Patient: sex M, age 74
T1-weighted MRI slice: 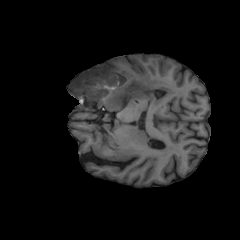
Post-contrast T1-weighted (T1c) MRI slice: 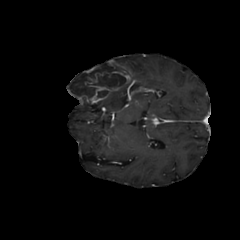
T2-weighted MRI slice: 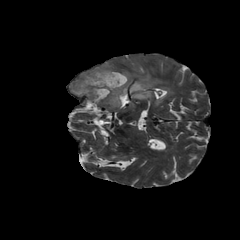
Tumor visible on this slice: yes
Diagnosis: Glioblastoma, IDH-wildtype
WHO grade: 4